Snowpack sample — Buffalo Mountain, Silverthorne, Colorado, USA (1/25/25, 10:11 AM MST)
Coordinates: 39.6222, -106.1139
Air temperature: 22 °F
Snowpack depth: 110 cm
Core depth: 40 cm
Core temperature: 46.4 °F
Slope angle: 12°, slope face: 102°
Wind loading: high
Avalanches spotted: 0
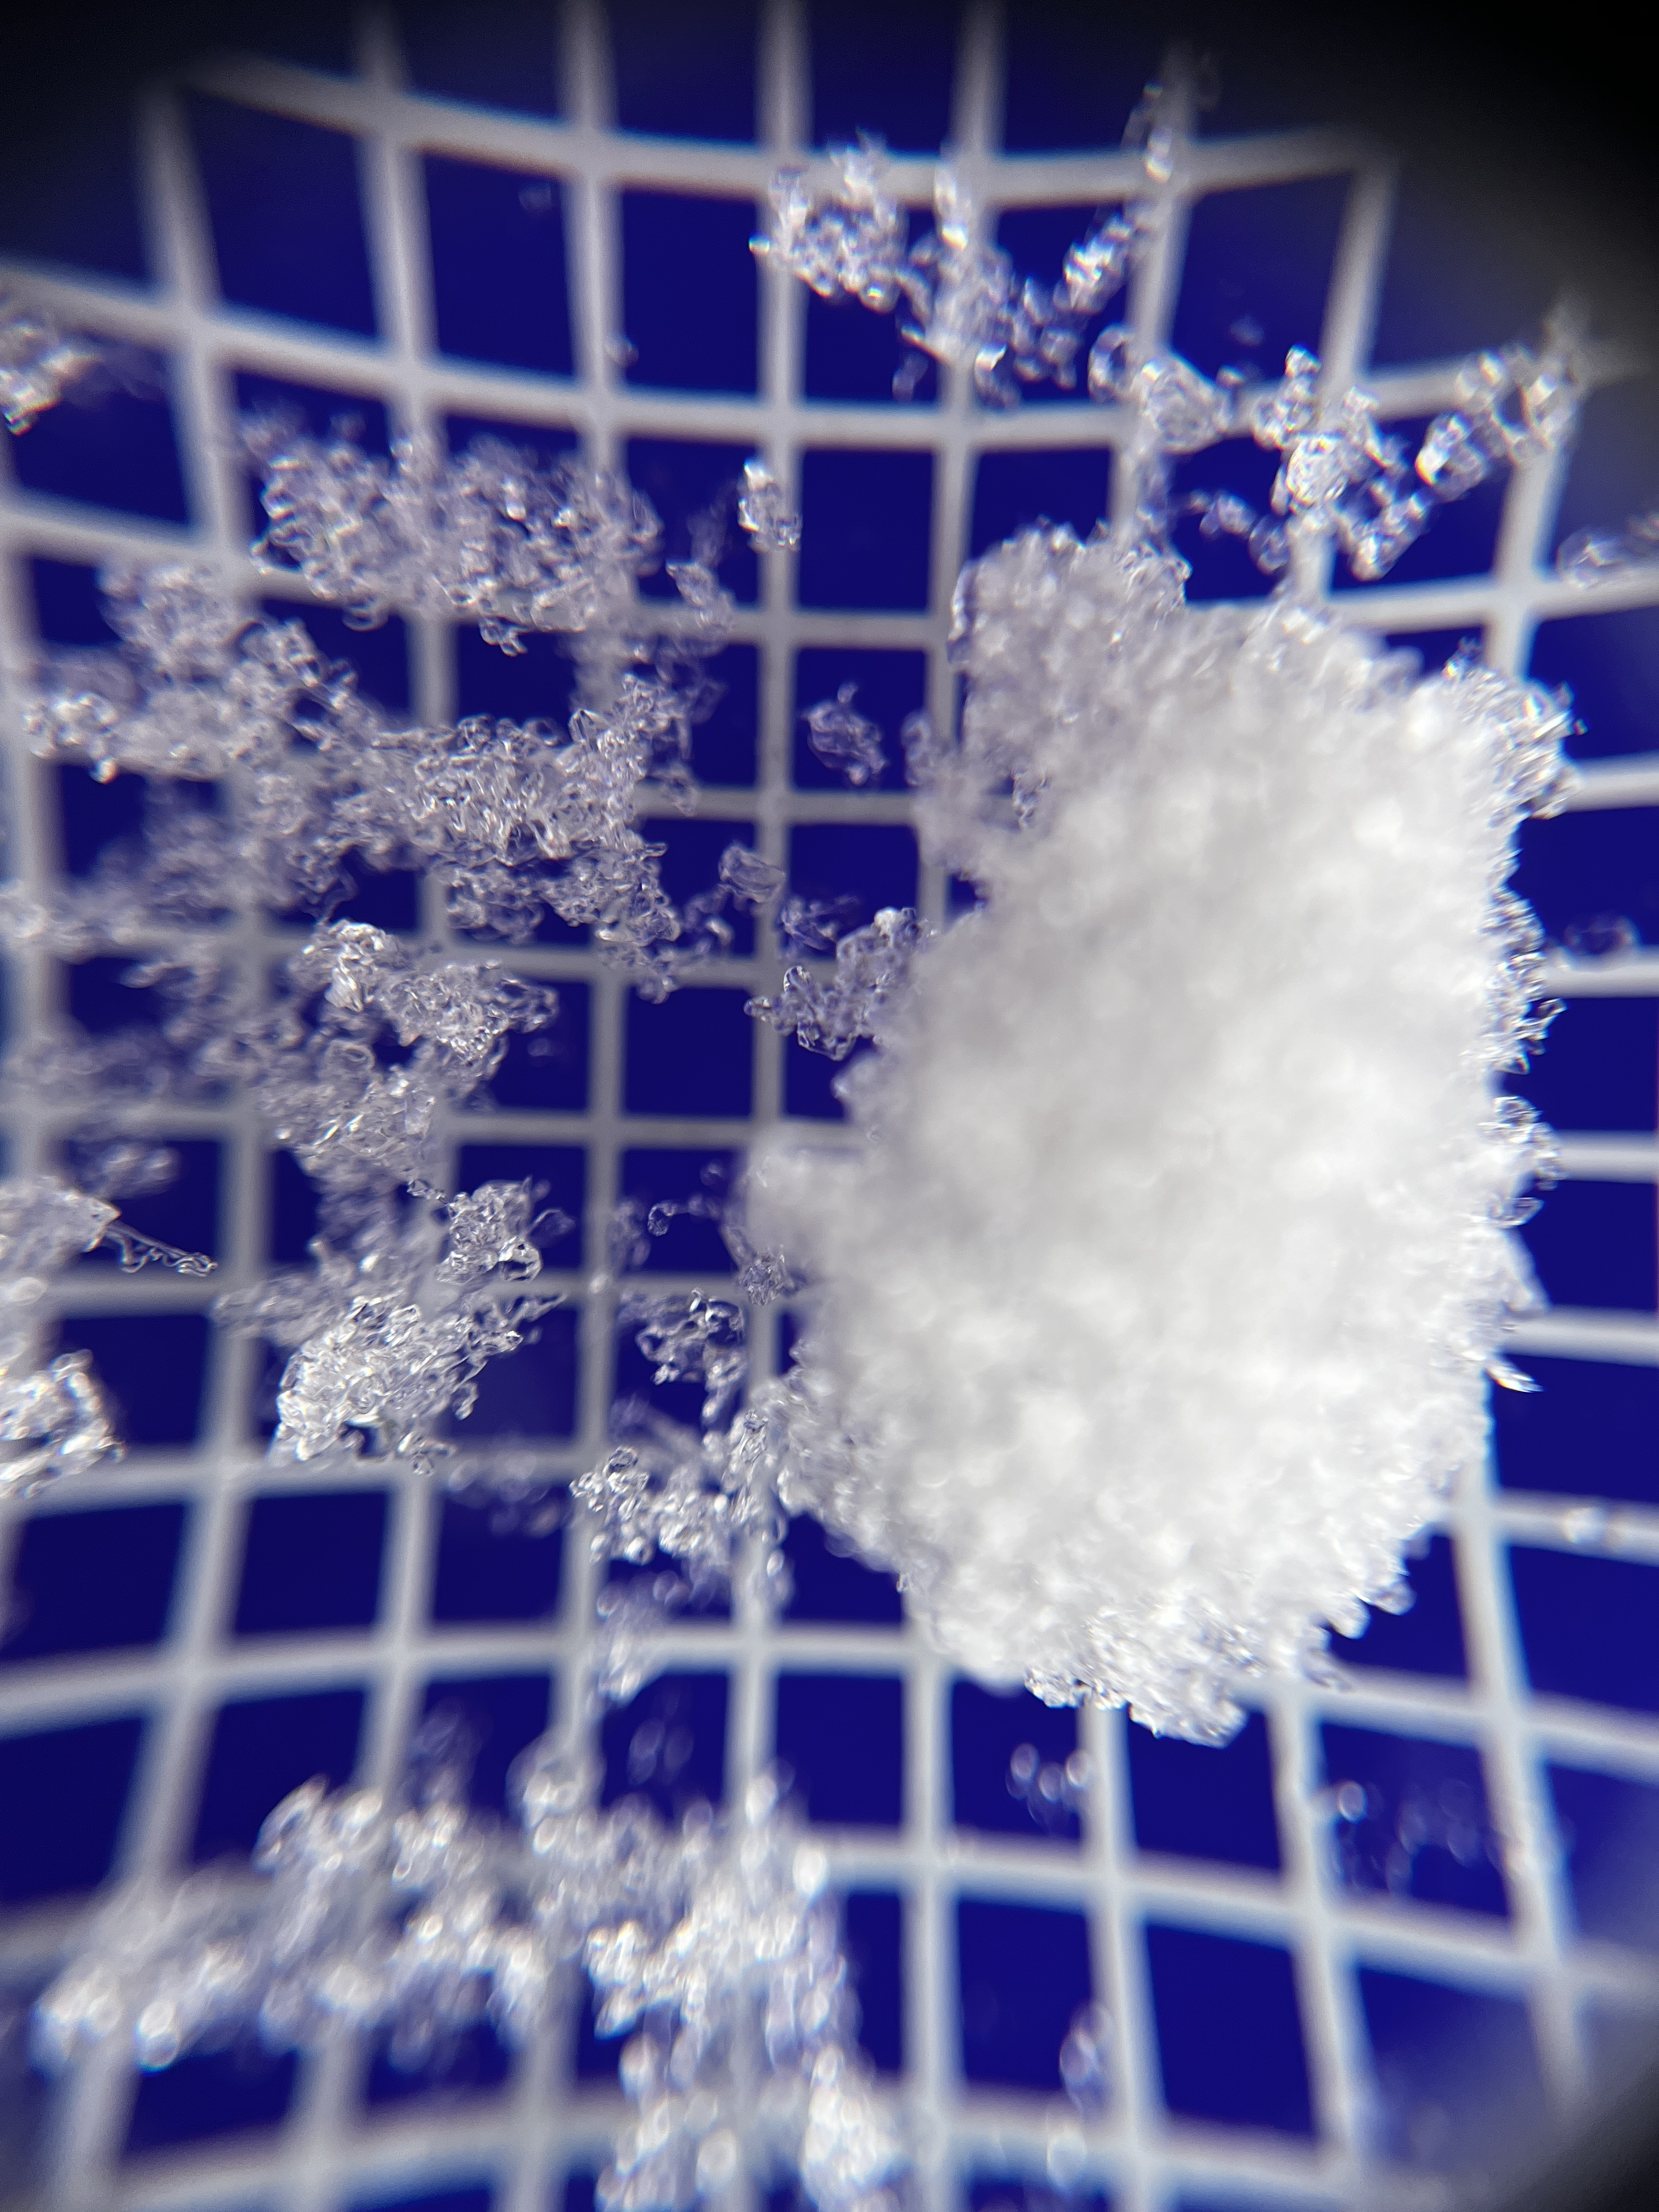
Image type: magnified_profile
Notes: No avalanches nearby, collected on the outskirts of a fire break 15 meters from the treeline, on way to Buffalo and Red Mountain